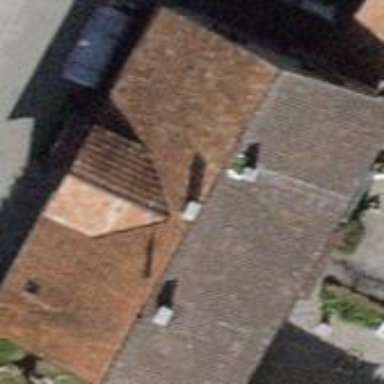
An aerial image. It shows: Building with gabled roof made of roof tiles. The roof orientation is along the building.